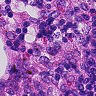
Metastatic tissue present: no